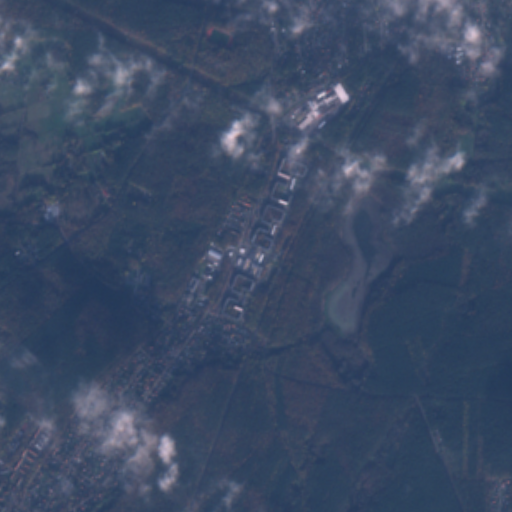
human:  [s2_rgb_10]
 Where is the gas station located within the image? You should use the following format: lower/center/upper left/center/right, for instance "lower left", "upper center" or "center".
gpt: The gas station is located in the upper center of the image.
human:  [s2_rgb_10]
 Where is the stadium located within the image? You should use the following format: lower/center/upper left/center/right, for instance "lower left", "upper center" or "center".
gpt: The stadium is located in the upper center of the image.
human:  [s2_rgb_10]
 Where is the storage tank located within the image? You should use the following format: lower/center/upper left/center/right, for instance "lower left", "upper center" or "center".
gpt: The storage tank is located in the center left of the image.
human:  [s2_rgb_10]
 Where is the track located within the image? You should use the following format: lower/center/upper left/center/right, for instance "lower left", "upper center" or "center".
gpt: The track is located in the upper center of the image.
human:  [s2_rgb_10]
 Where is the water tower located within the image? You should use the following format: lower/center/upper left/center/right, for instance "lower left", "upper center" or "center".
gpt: The water tower is located in the upper center of the image.
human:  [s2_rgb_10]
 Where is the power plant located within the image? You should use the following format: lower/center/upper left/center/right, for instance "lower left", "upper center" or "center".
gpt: There is no power plant in the image.